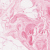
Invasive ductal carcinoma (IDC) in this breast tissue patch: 0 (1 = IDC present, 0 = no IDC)